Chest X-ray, PA view. Patient: 64 years old, sex M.
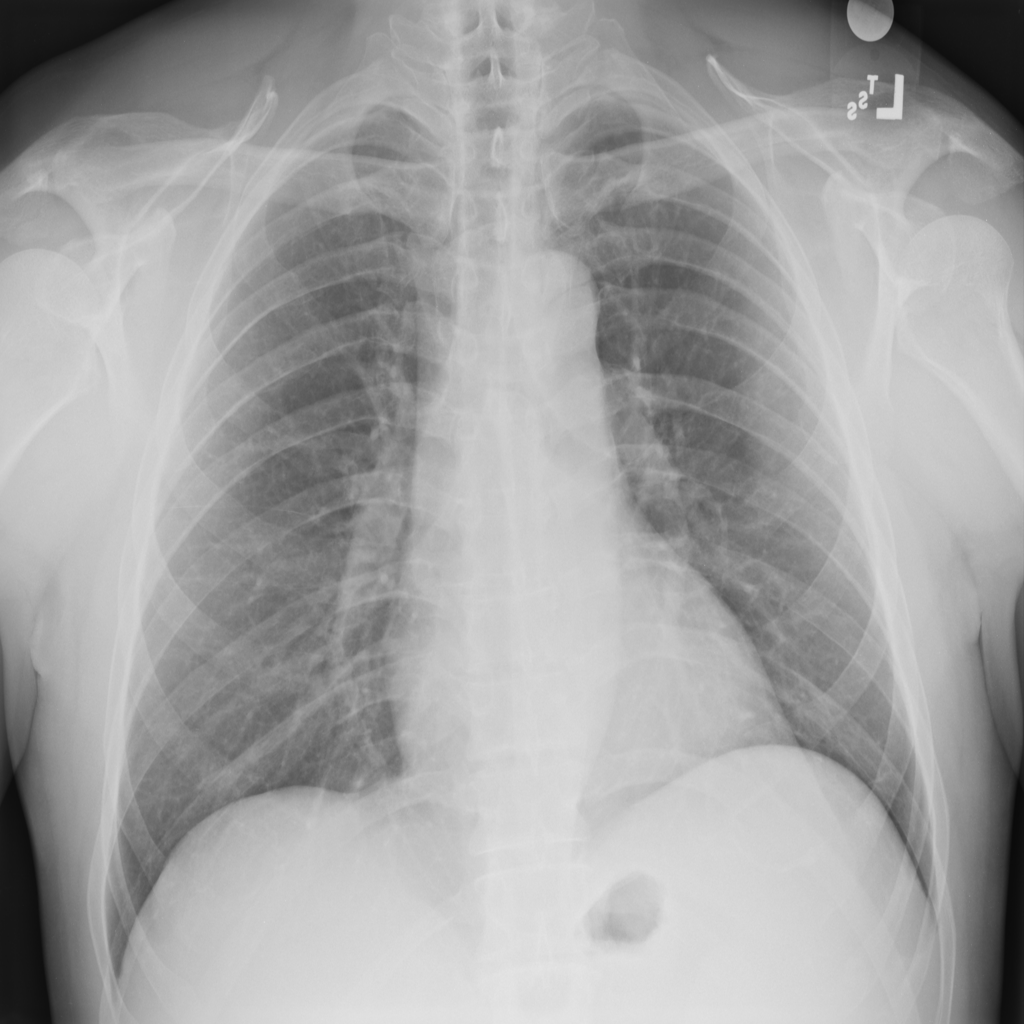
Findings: No Finding